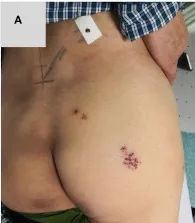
(A-C) 3 days after admission, the patient was found to have herpes simplex lesions on the lateral right hip and right calf.
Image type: medical_photograph (other_medical_photograph)